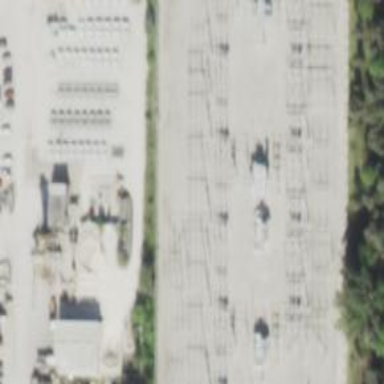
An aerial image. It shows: Switch for power supply.